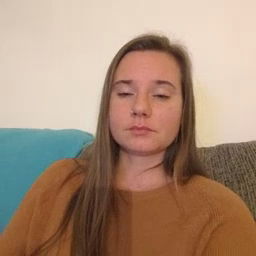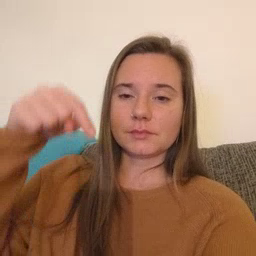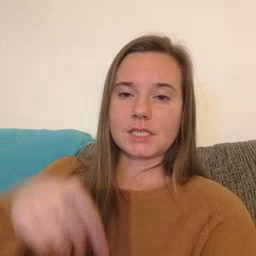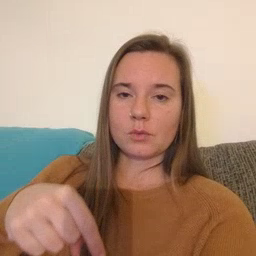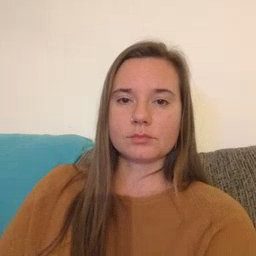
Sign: down